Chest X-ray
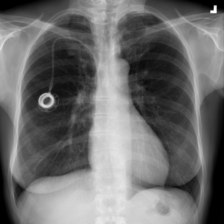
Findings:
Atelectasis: negative
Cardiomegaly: negative
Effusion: negative
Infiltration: negative
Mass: negative
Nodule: negative
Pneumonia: negative
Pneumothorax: negative
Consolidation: negative
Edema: negative
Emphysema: negative
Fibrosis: negative
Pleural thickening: negative
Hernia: negative